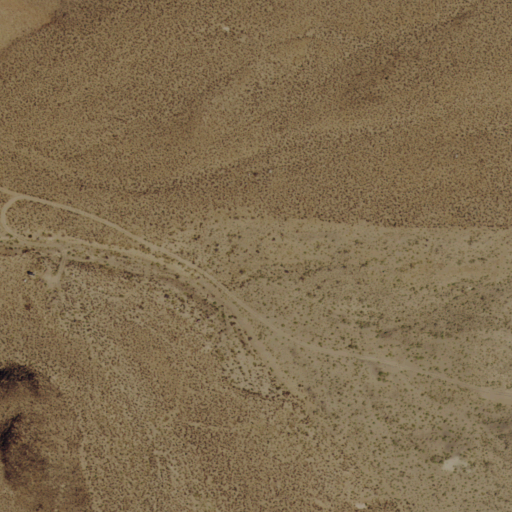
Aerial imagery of valley in Nevada named Box Canyon containing only shrub